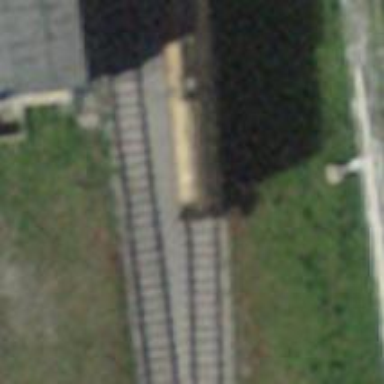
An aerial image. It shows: Single railway spur track.